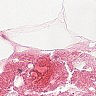
Metastatic tissue present: no